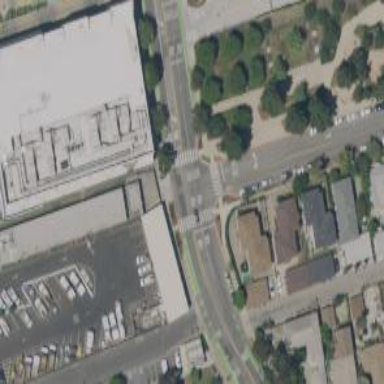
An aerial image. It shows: Marked footway crossing with zebra markings.